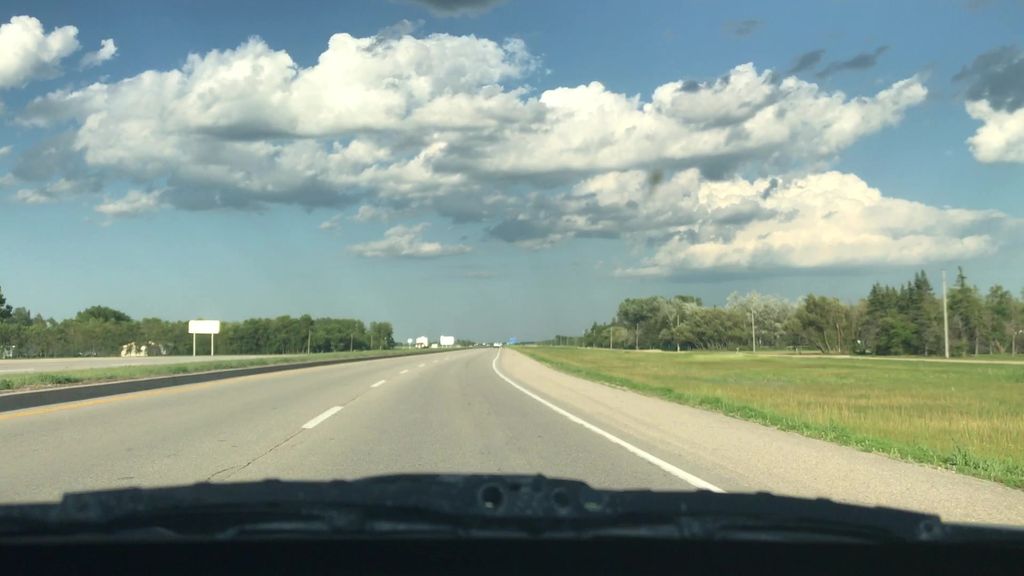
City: winnipeg